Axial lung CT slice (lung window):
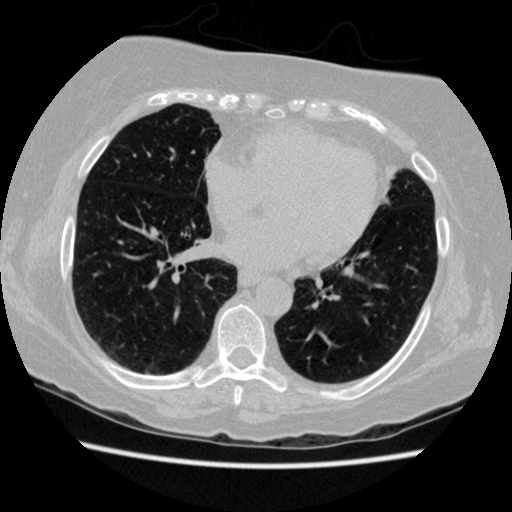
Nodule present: no